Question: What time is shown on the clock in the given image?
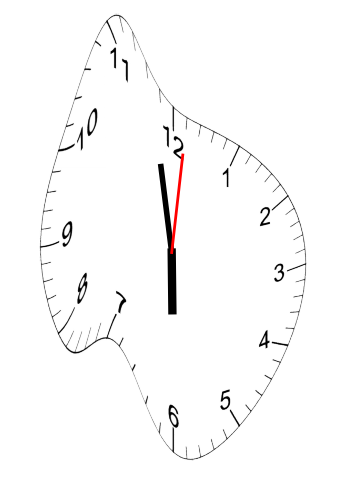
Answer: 05:58:01